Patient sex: F
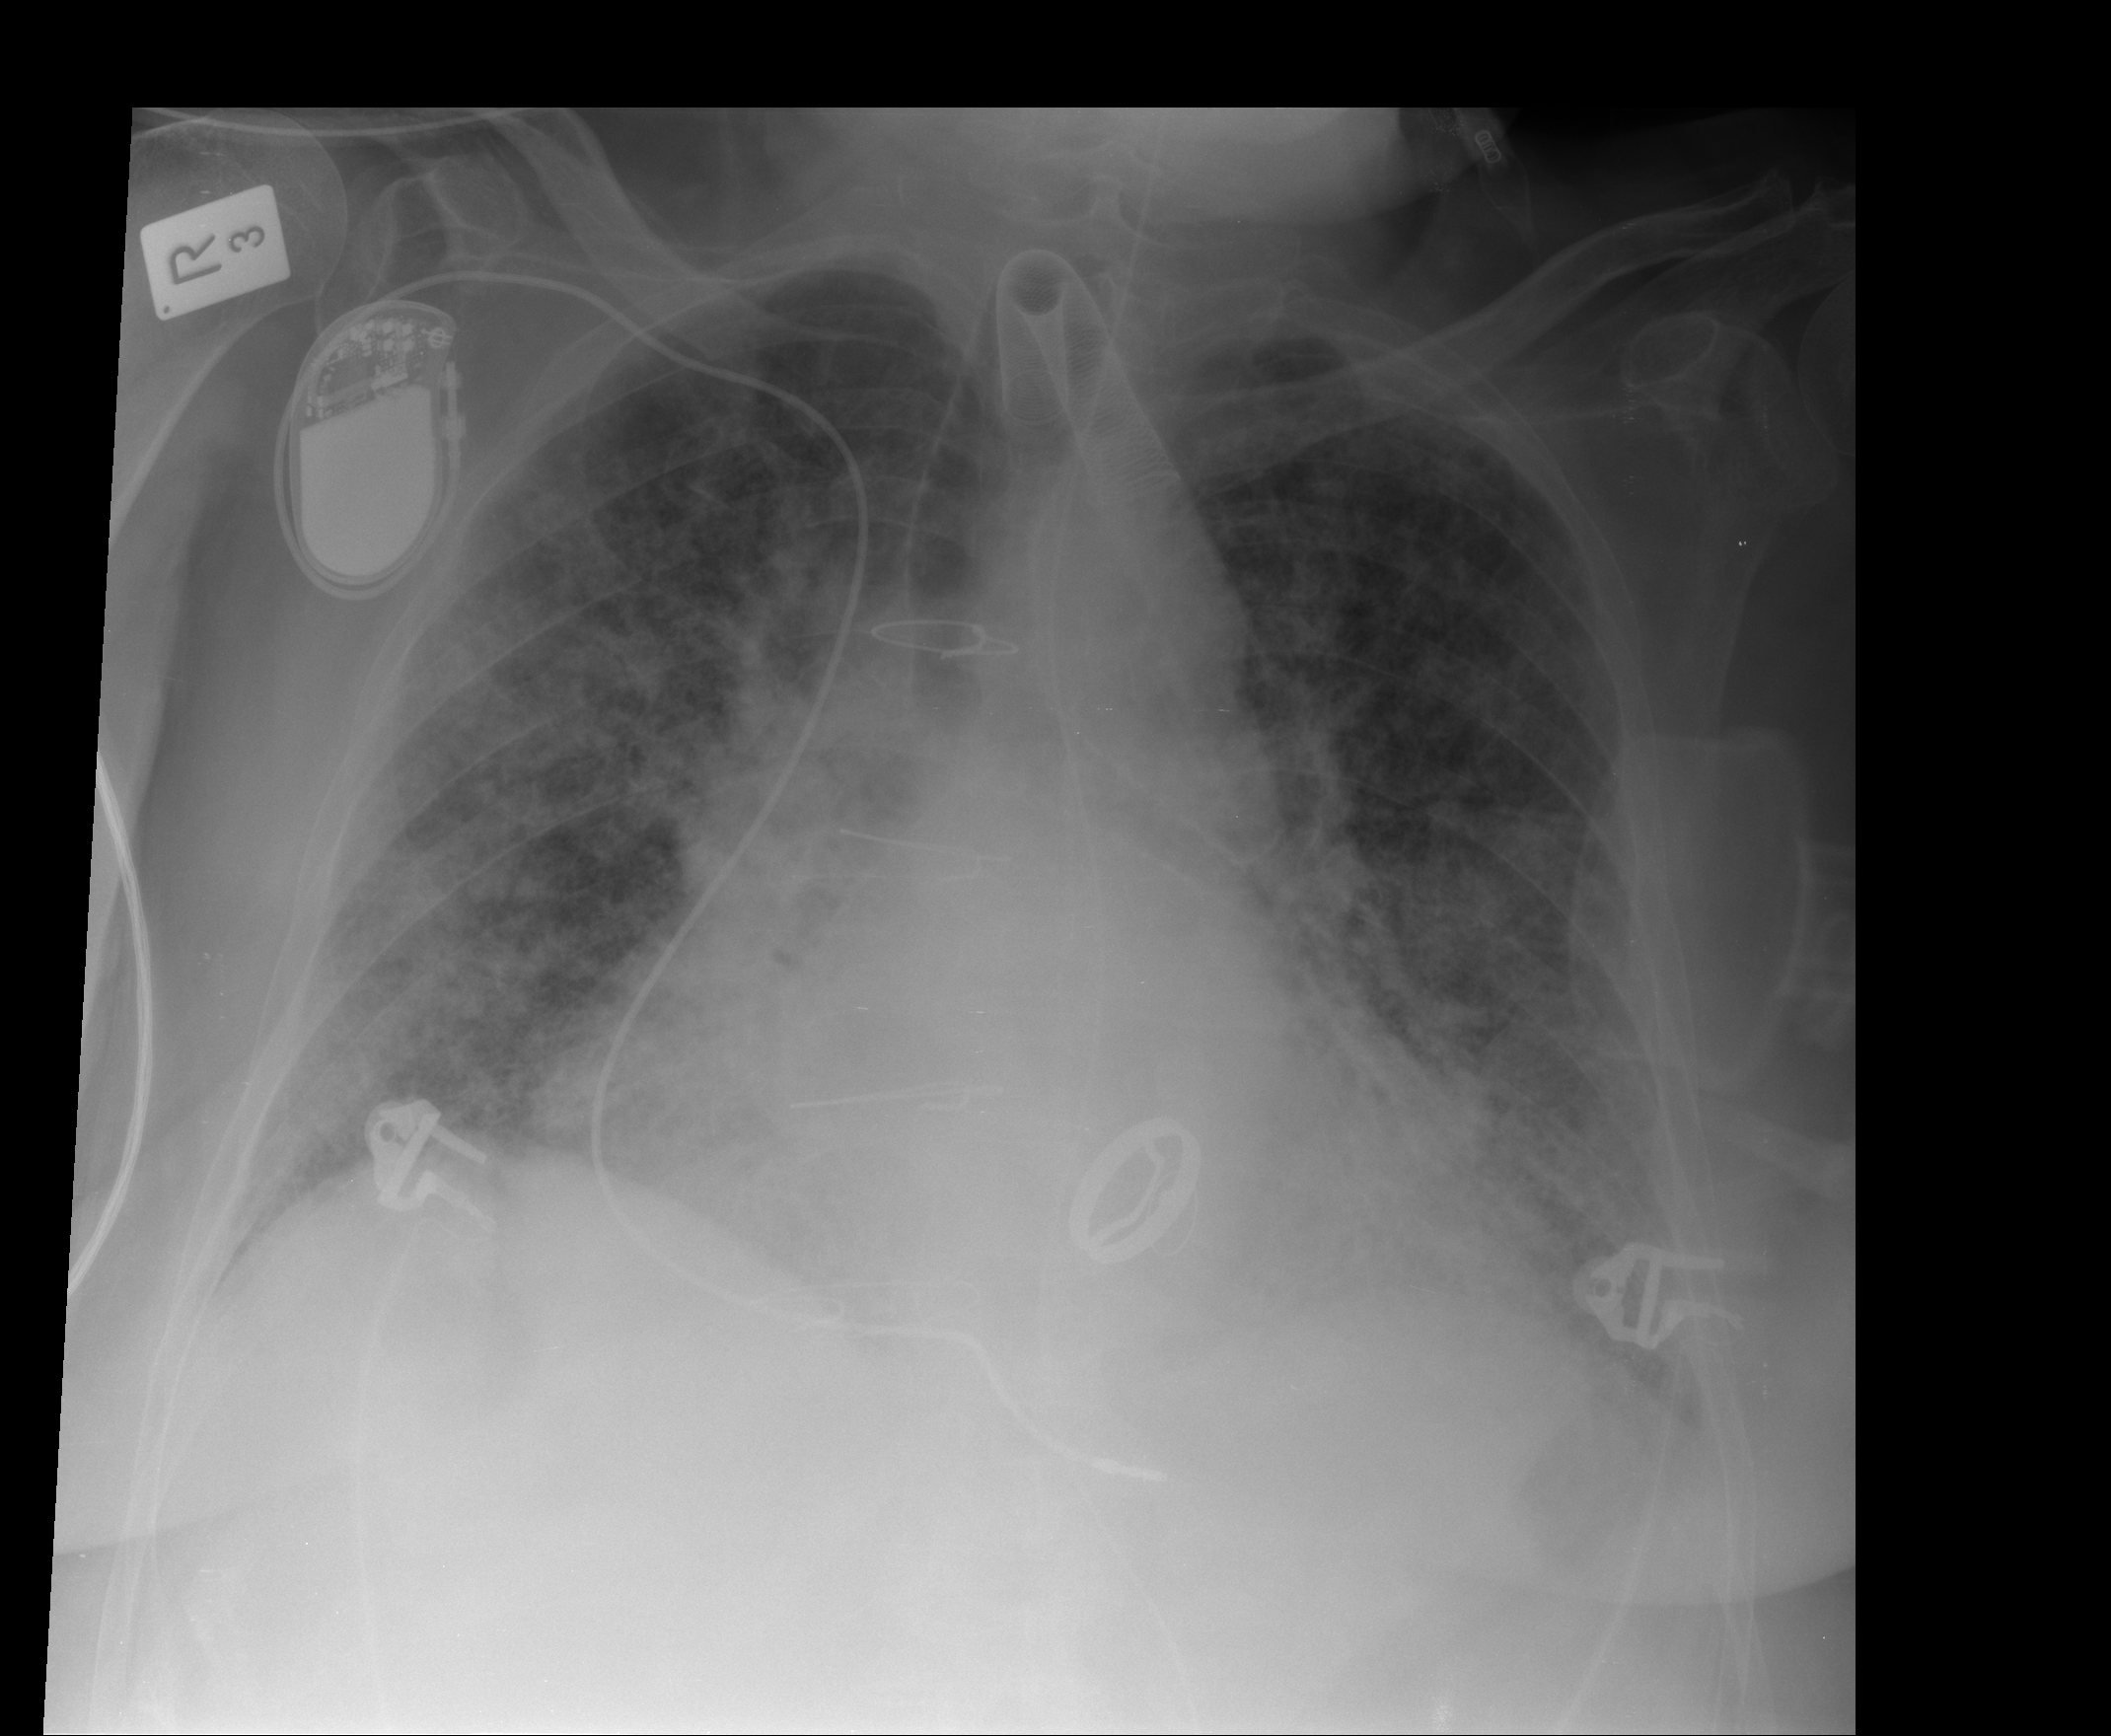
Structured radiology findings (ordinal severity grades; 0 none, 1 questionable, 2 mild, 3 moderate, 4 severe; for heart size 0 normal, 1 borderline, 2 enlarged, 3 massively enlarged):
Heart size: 2
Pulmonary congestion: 0
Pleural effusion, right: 0
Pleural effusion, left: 0
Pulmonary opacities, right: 4
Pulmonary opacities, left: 3
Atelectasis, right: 2
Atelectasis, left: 2